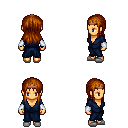
a pixel art fantasy rpg character, female body template, human, tanned skin, blue robe, red pants, brunette unkempt hairstyle, bronze tiara, white cloth bracers, white slippers, four views (front, back, left, right), 2x2 character sprite sheet, small pixel art, hard edges, no anti-aliasing